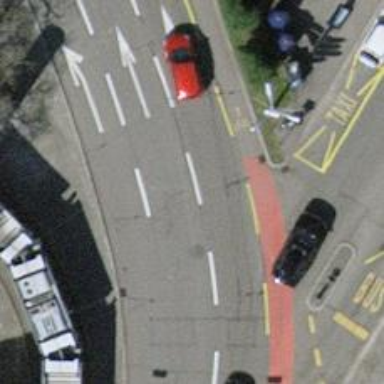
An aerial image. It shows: Tertiary road with asphalt surface and trolley wires.